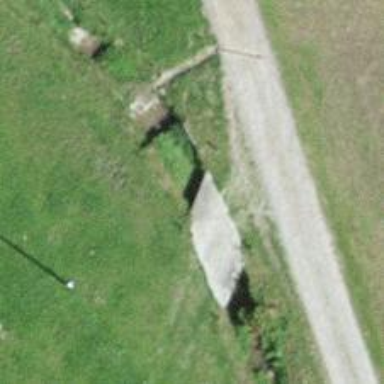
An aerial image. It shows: Culvert tunnel.